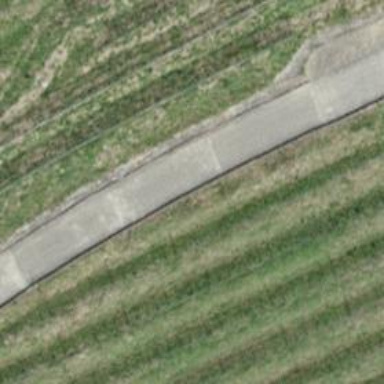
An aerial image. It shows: Concrete track with grade 1 tracktype.